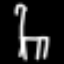
Label: chair